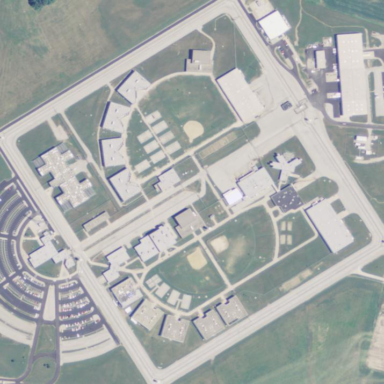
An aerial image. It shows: Prison with chain link fence.